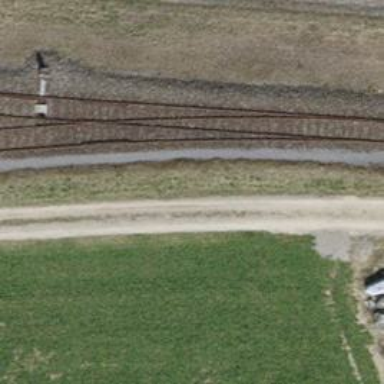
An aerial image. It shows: Single track railway in yard.